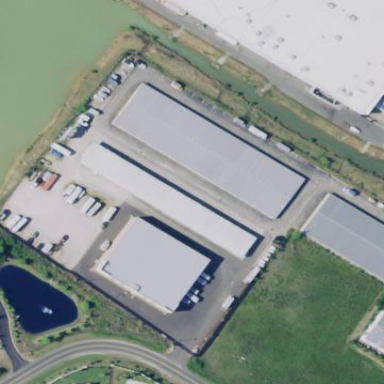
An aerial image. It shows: Storage rental shop located in building.